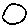
Label: circle